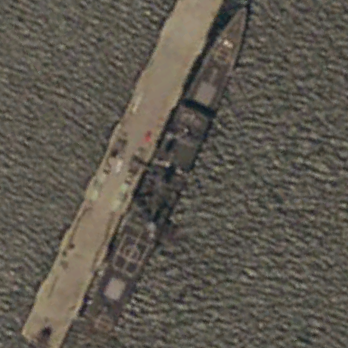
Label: cruiser